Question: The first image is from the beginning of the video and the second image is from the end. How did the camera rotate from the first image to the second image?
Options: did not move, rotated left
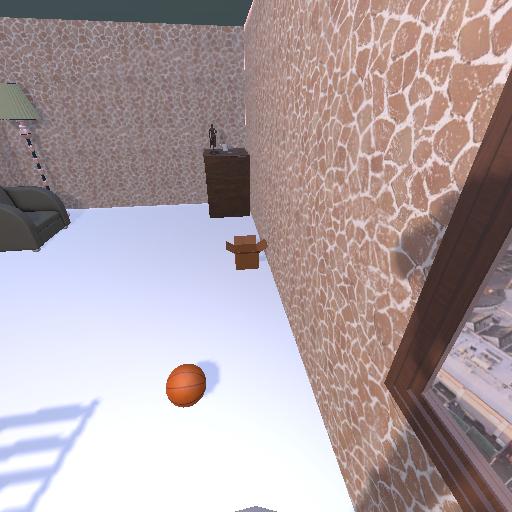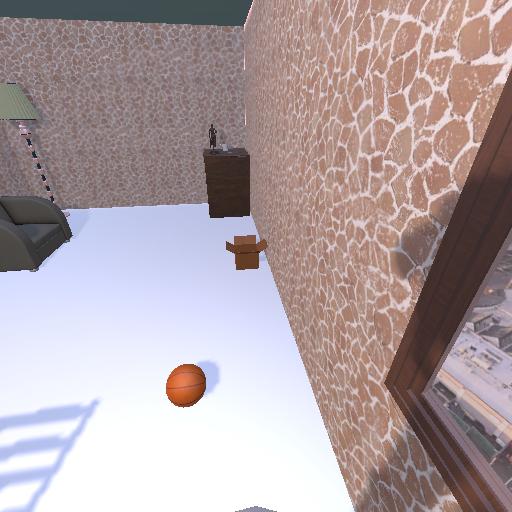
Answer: did not move